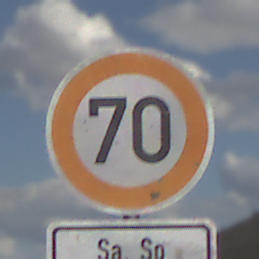
Verkehrszeichen: Geschwindigkeit70
Zusatzzeichen unten: ZeitangabenMitBeschraenkungAufWochentage9
Umgebung: Outdoor, Nature
Tageszeit: Midday
Wetter: PartlyCloudy
Licht: Natural
Jahreszeit: NotSpecified
Kontrast: LowContrast